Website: macys
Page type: billing-address
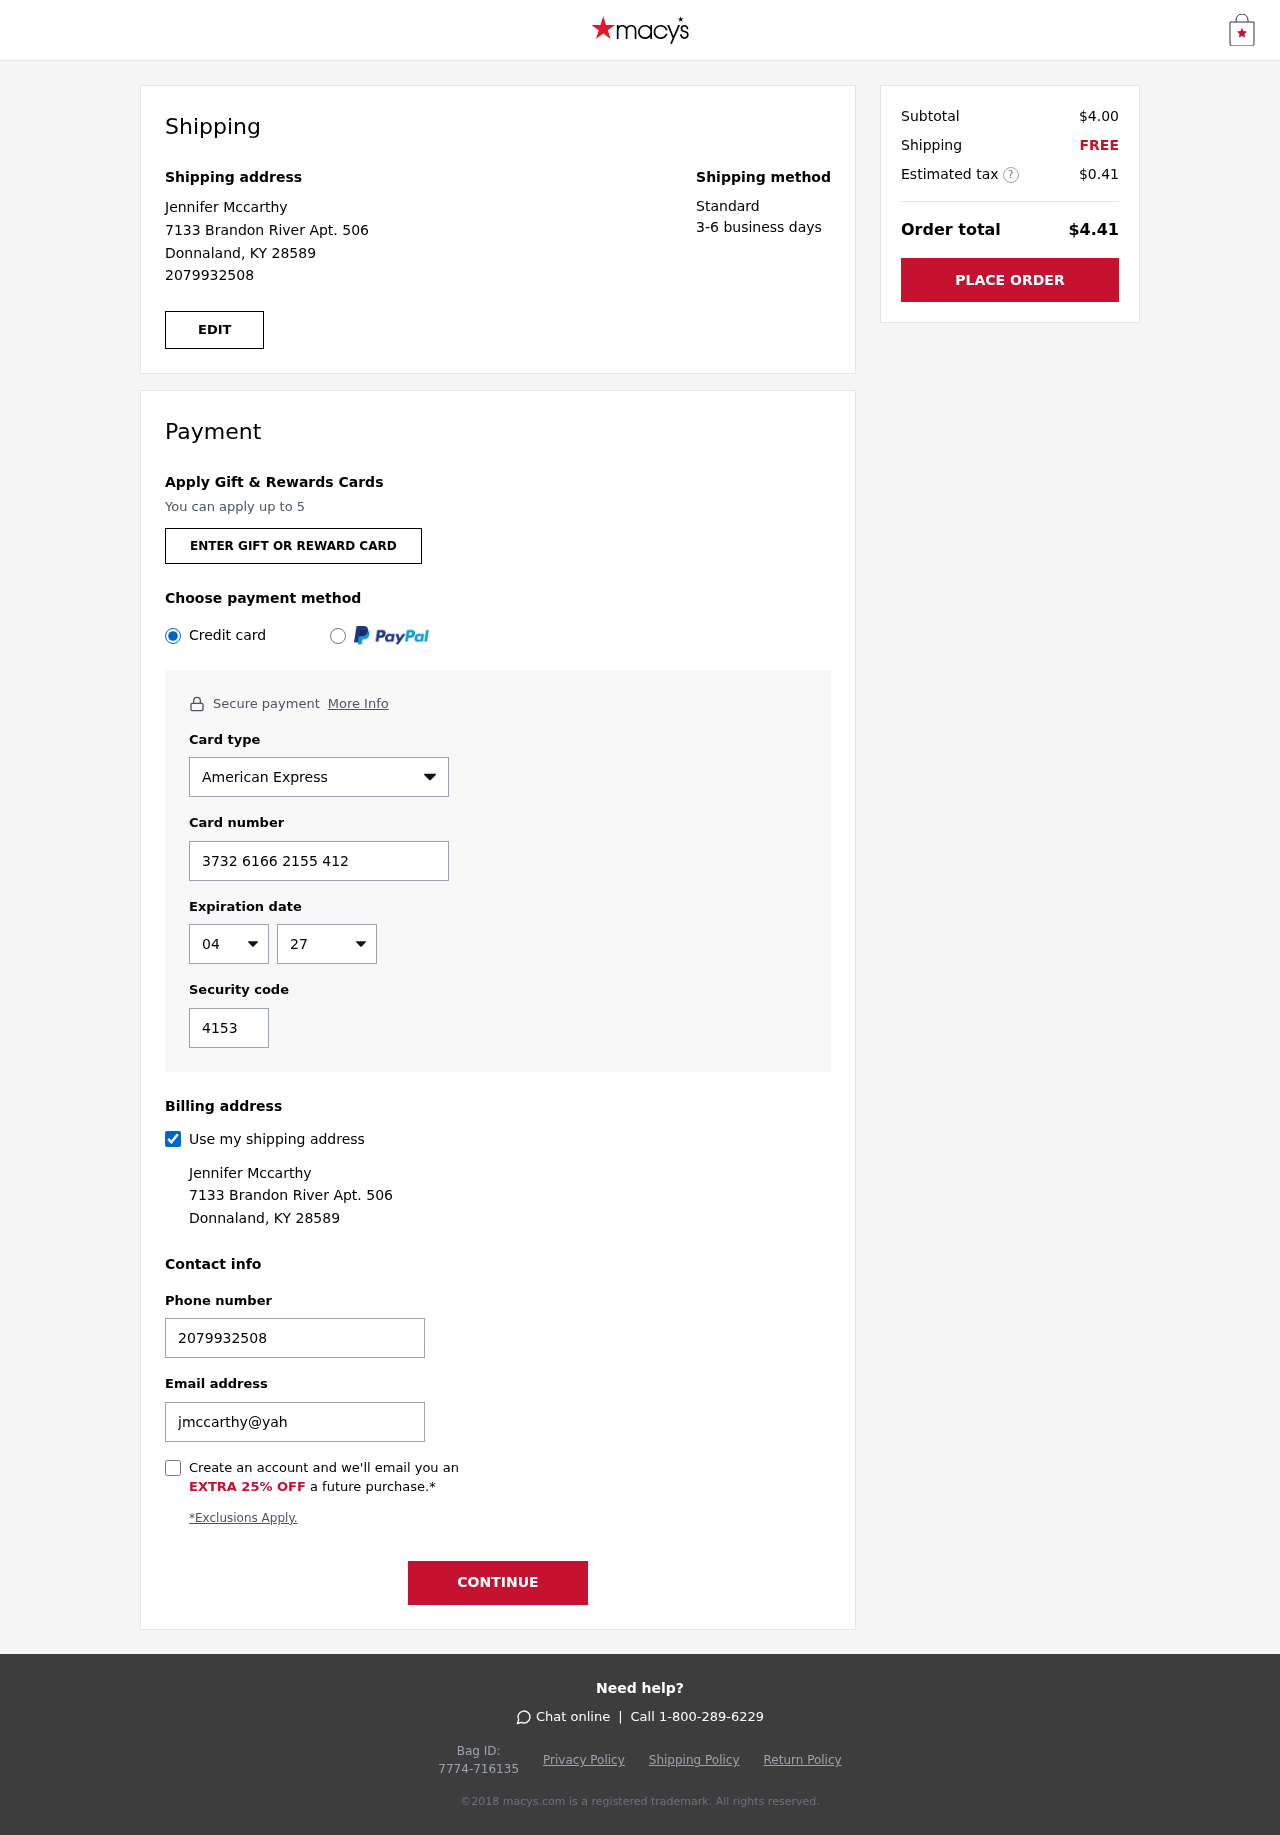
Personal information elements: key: PII_CARD_CVV
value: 4153
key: PII_CARD_EXPIRY_MONTH
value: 04
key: PII_CARD_EXPIRY_YEAR
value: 27
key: PII_CARD_NUMBER
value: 3732 6166 2155 412
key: PII_CARD_TYPE
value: American Express
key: PII_EMAIL
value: jmccarthy@yahoo.com
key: PII_FULLNAME
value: Jennifer Mccarthy
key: PII_PHONE
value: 2079932508
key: PII_STREET
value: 7133 Brandon River Apt. 506
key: PII_CITY_STATE_ZIP
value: Donnaland, KY 28589
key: PII_FIRSTNAME
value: Jennifer
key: PII_LASTNAME
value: Mccarthy
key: PII_FULLNAME2
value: Jennifer Mccarthy
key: PII_FULLNAME3
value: Jennifer Mccarthy
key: PII_FIRSTNAME2
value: Jennifer
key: PII_FIRSTNAME3
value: Jennifer
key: PII_LASTNAME2
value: Mccarthy
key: PII_LASTNAME3
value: Mccarthy
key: PII_FIRSTNAME_DERIVED
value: Jennifer
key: PII_LASTNAME_DERIVED
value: Mccarthy
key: PII_FULLNAME_DERIVED
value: Jennifer Mccarthy
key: PII_NAME_FULL_DERIVED
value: Jennifer Mccarthy
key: PII_STREET2
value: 7133 Brandon River Apt. 506
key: PII_PHONE2
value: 2079932508
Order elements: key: ORDER_SUBTOTAL
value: $4.00
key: ORDER_SHIPPING_COST
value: FREE
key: ORDER_TAX
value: $0.41
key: ORDER_TOTAL
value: $4.41